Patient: sex F, age 36
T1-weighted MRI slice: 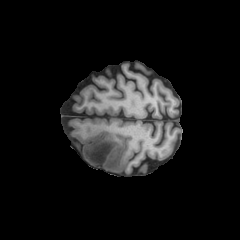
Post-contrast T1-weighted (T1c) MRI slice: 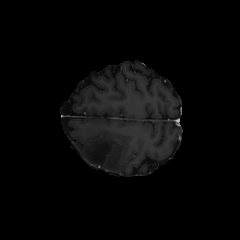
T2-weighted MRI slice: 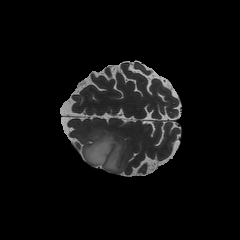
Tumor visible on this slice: yes
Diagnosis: Astrocytoma, IDH-mutant
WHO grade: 3